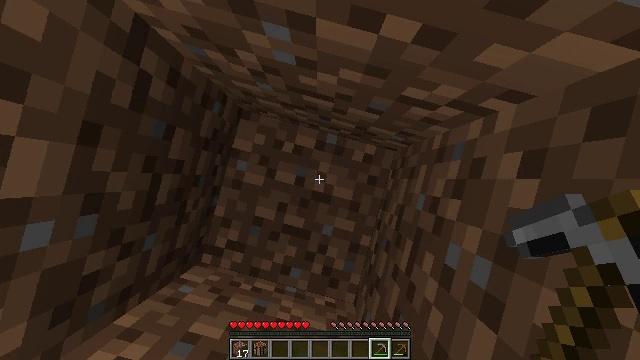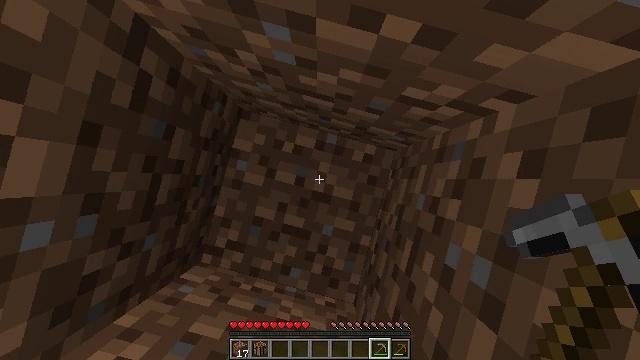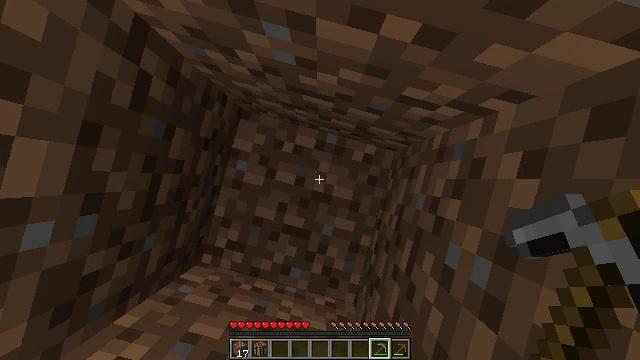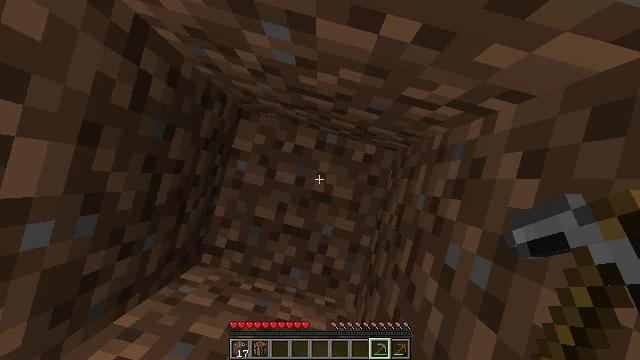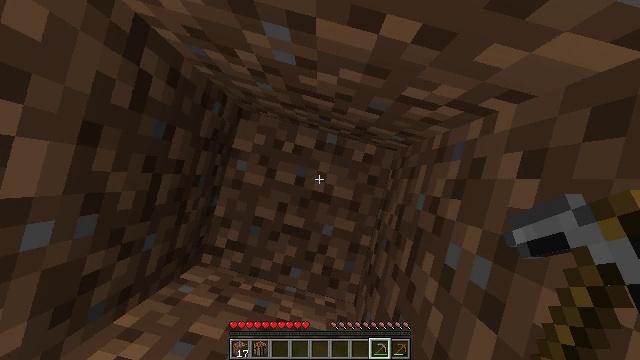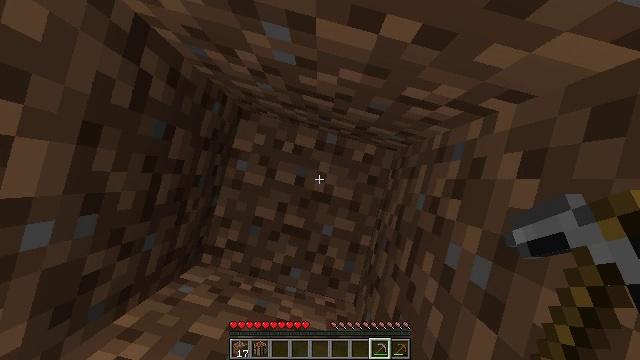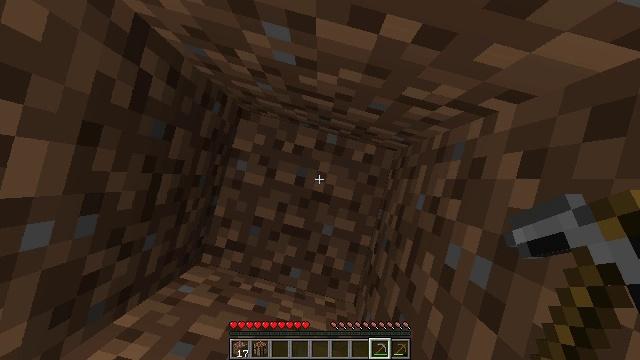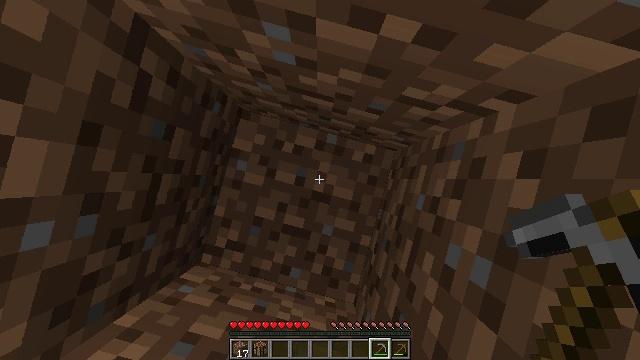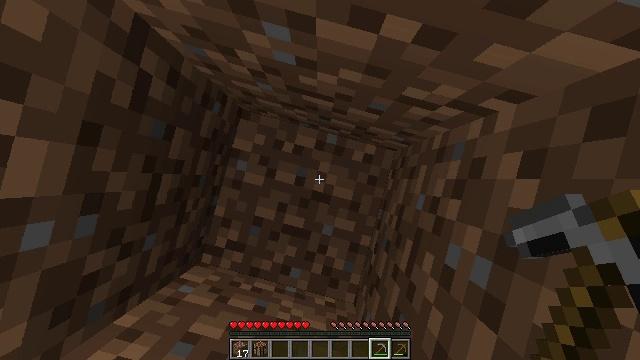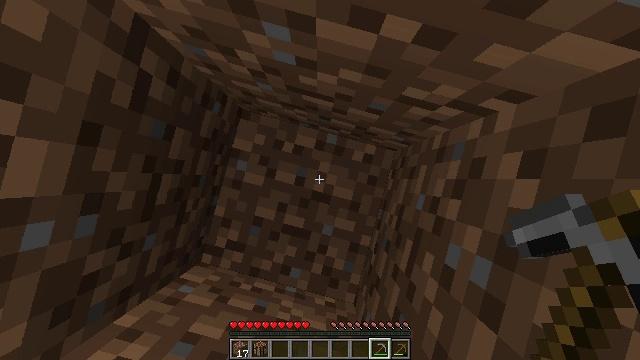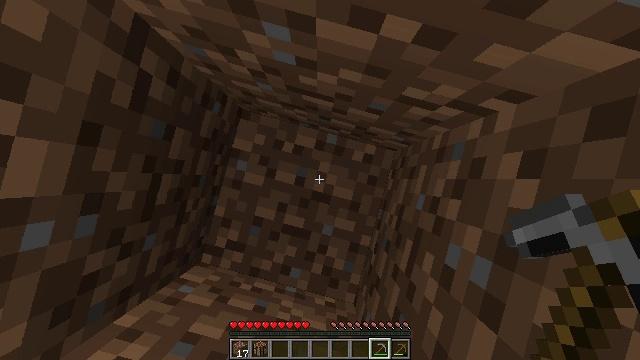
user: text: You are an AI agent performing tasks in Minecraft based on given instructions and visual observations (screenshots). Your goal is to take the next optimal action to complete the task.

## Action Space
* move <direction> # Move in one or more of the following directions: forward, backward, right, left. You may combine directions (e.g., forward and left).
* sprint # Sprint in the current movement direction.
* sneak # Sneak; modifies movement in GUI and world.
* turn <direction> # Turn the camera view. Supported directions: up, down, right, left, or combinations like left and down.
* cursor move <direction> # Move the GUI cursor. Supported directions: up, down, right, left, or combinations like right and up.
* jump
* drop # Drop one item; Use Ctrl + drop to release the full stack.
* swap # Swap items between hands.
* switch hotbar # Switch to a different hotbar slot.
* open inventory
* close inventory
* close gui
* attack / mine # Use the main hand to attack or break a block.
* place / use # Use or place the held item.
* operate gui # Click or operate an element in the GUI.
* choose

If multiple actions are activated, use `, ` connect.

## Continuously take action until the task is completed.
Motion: motion action
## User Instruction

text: Break the dirt block.
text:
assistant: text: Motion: no_op
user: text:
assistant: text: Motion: no_op
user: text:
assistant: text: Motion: no_op
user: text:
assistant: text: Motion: no_op
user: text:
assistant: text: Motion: no_op
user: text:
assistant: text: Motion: no_op
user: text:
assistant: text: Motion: no_op
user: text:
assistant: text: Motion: no_op
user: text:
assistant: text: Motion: no_op
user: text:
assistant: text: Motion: no_op
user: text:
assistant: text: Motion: no_op
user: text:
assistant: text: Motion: no_op
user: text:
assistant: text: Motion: no_op
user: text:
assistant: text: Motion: no_op
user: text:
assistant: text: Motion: no_op
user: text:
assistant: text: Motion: no_op
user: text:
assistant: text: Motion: no_op
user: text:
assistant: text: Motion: no_op
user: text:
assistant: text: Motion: no_op
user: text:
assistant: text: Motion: no_op
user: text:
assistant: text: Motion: no_op
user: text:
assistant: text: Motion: no_op
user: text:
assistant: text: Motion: no_op
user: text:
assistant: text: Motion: no_op
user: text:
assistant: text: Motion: no_op
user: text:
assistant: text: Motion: no_op
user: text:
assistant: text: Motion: no_op
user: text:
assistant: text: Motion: no_op
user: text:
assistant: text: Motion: no_op
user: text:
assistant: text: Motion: no_op